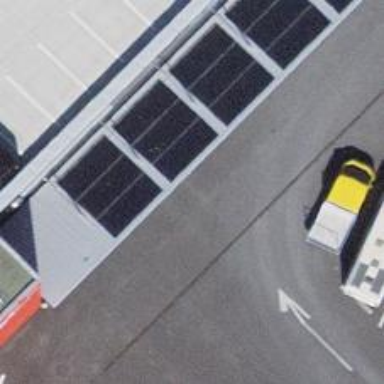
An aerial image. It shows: Solar power generator using photovoltaic panels.